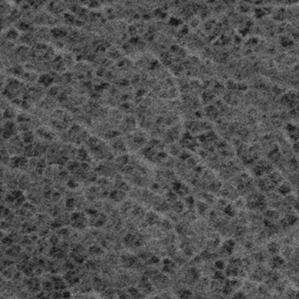
Label: frost